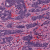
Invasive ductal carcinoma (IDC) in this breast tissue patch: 1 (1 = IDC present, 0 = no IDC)